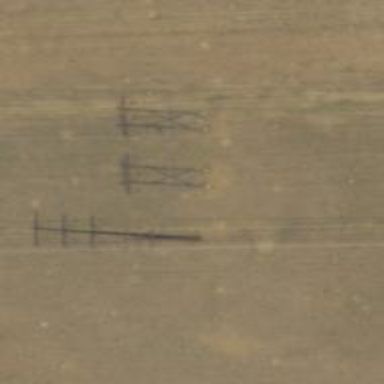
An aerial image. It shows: H-frame power tower with distinctive design.